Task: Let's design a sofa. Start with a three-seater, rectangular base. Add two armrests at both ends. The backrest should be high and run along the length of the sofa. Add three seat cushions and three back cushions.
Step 15:
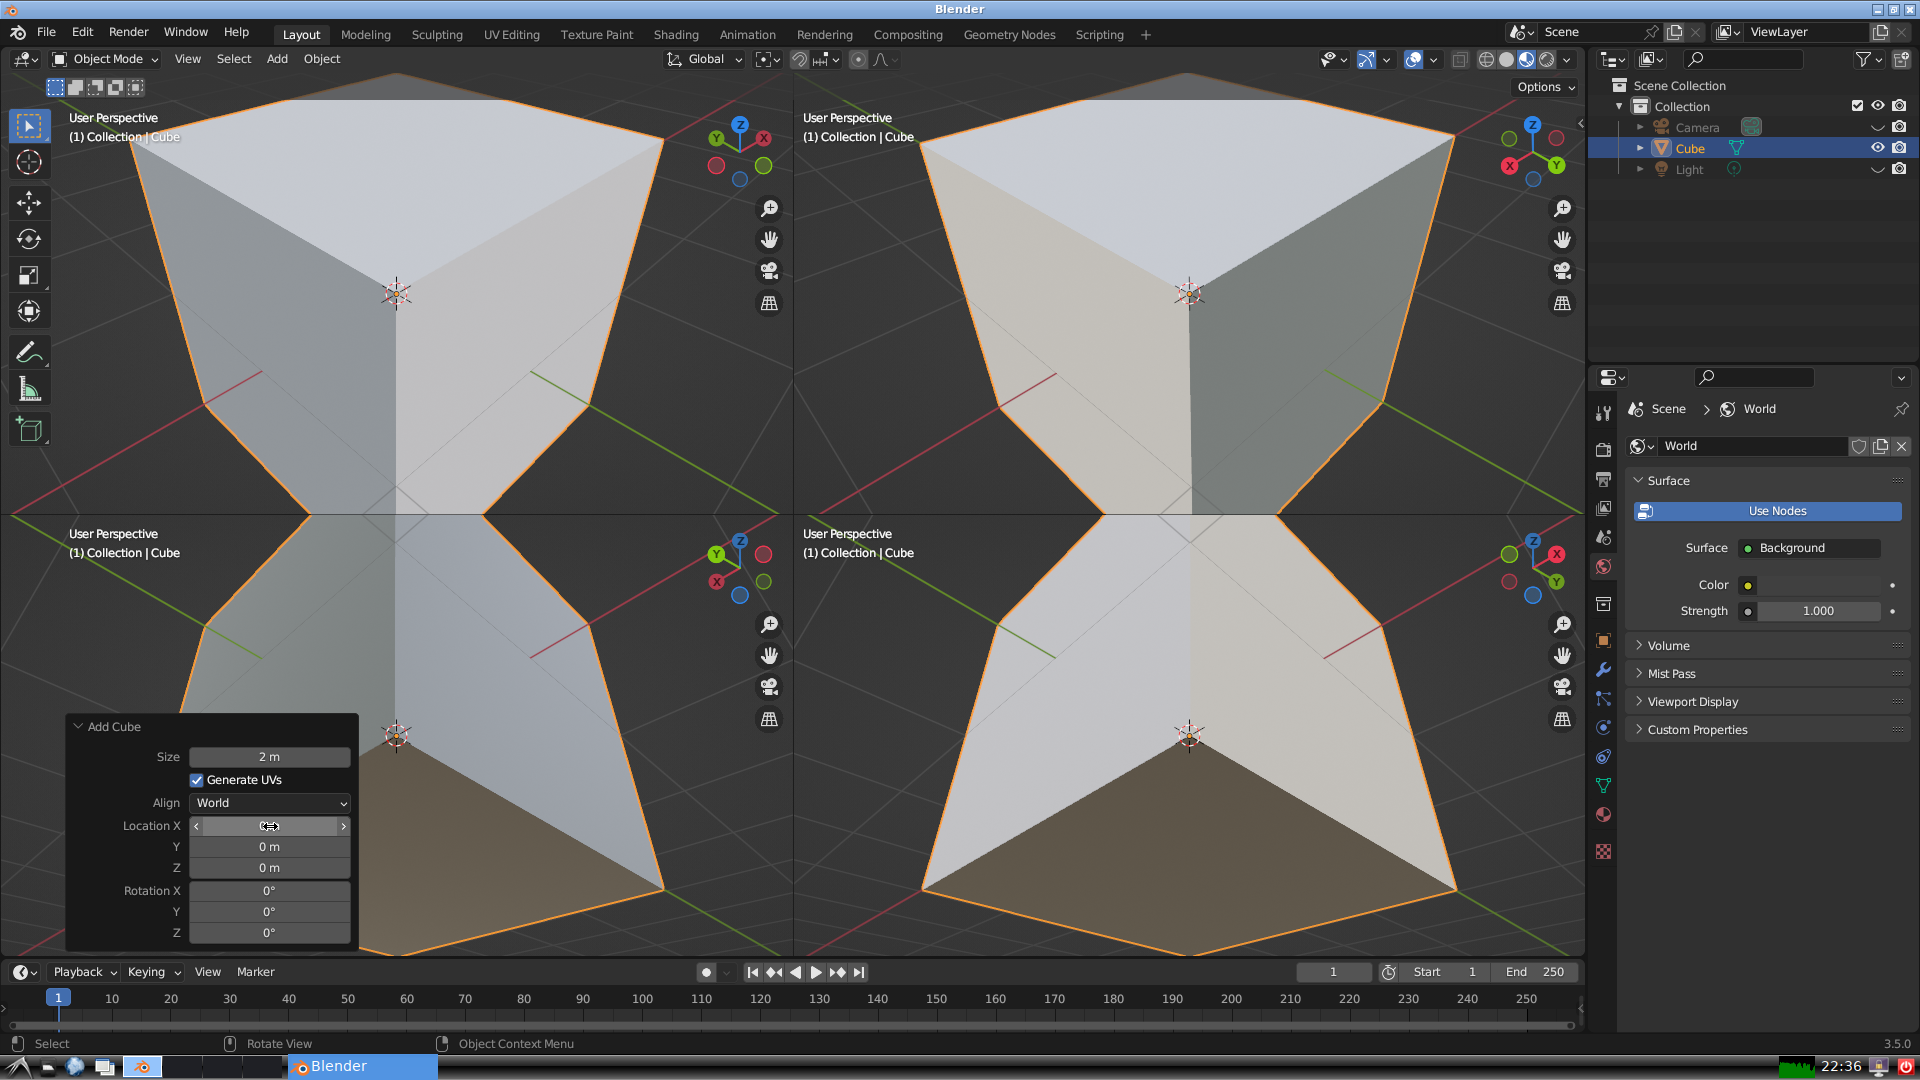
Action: {"mouse_move": [270, 847]}